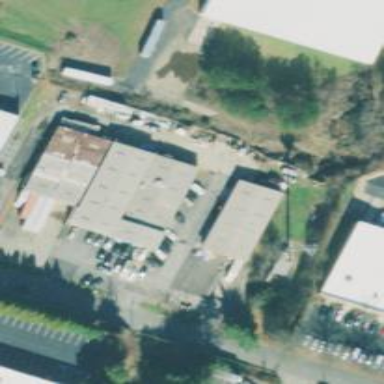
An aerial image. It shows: Commercial building.